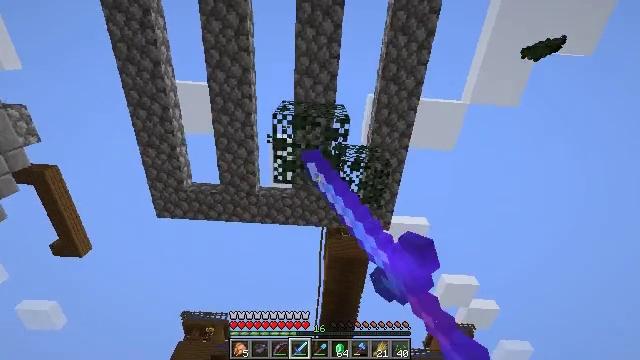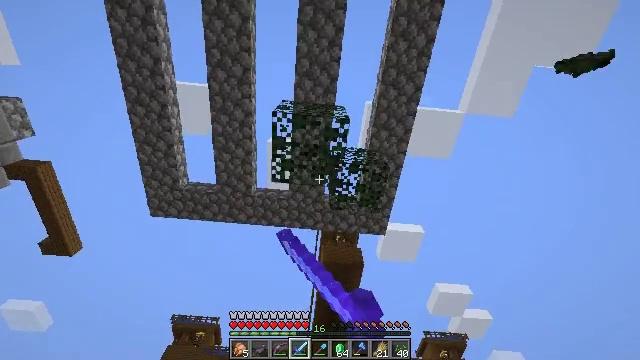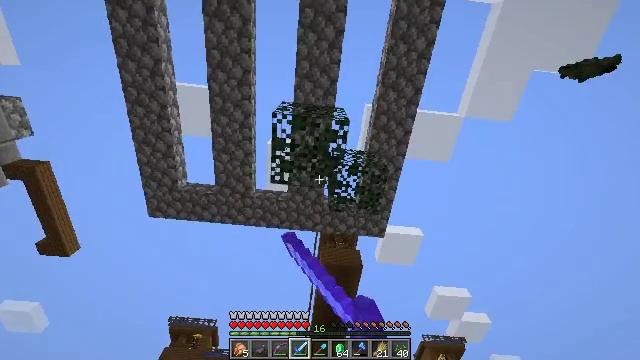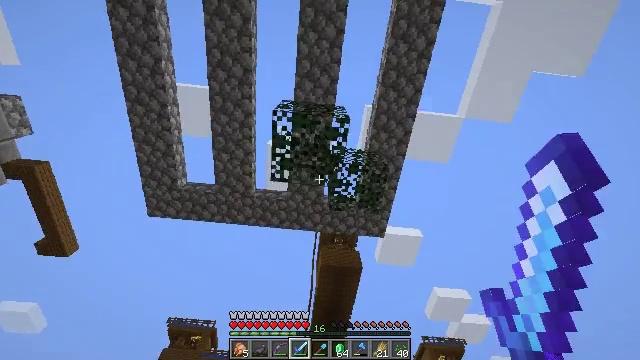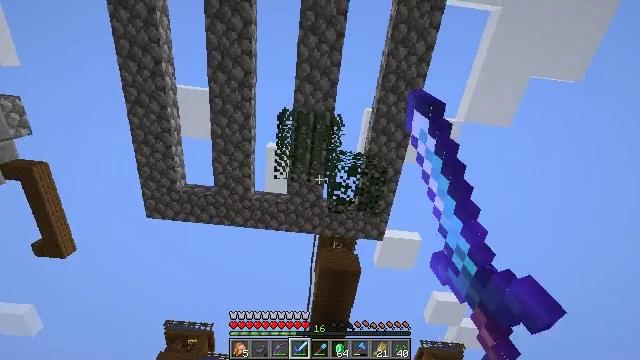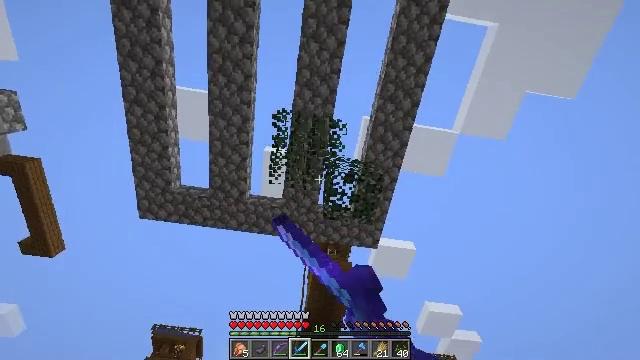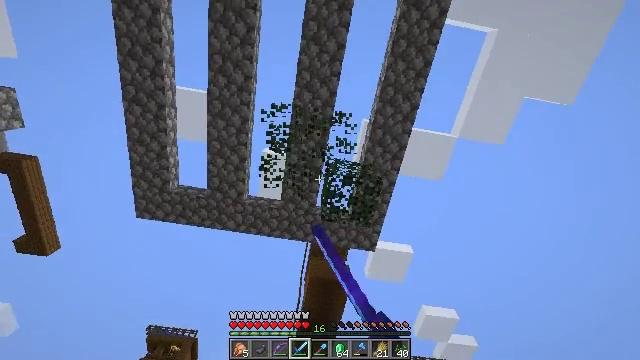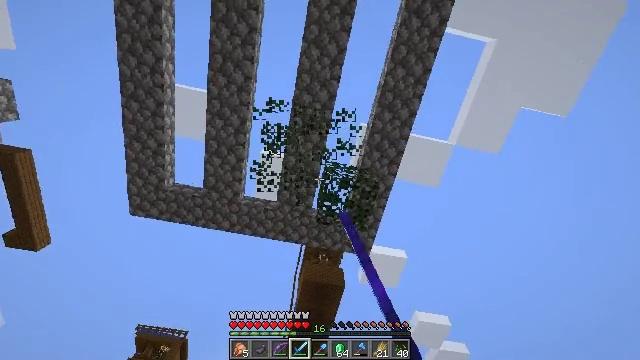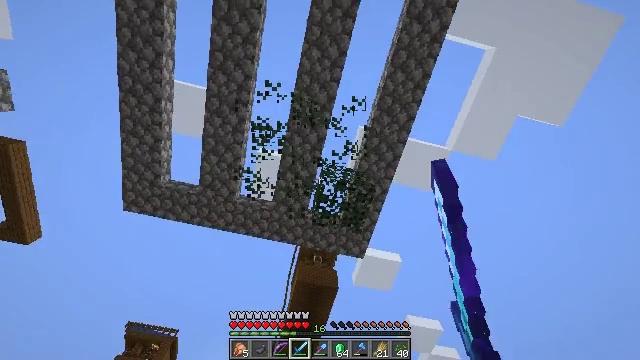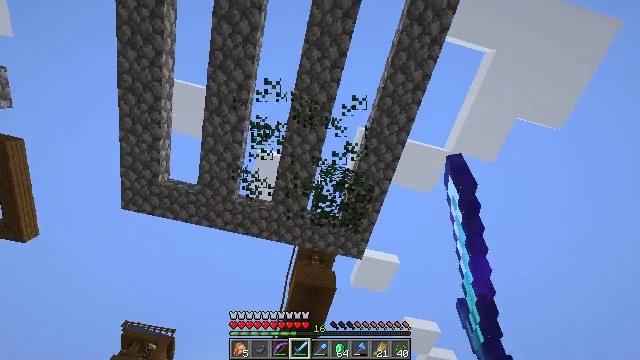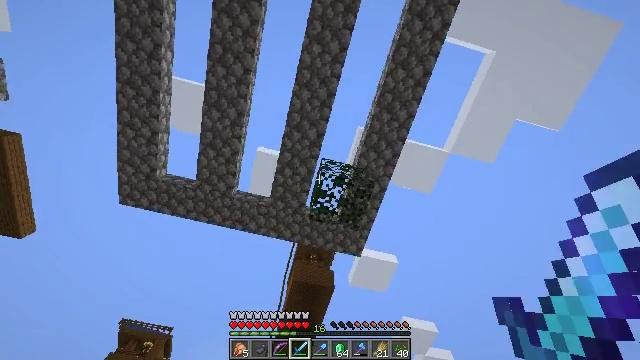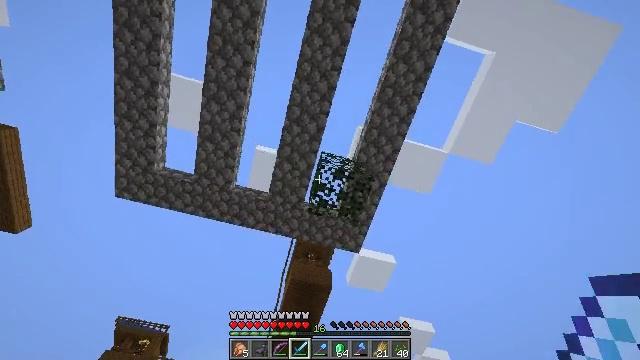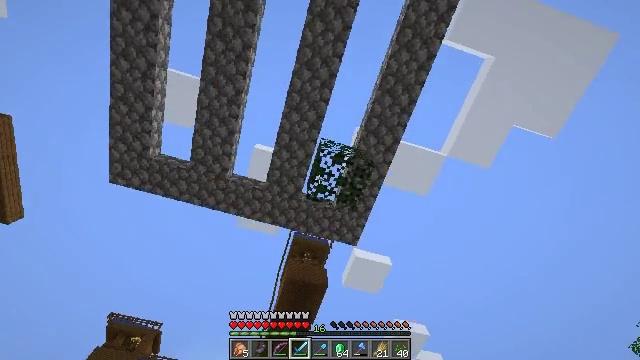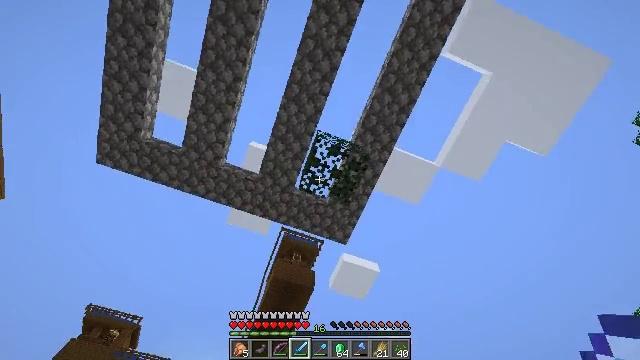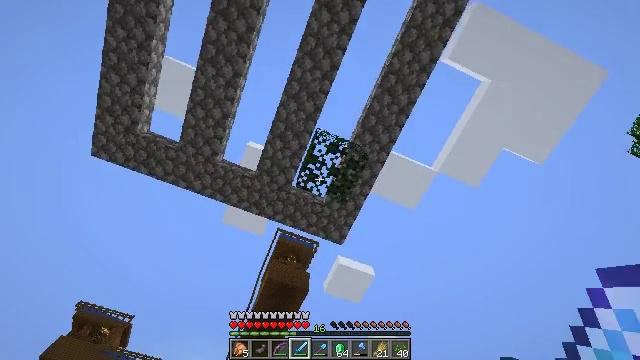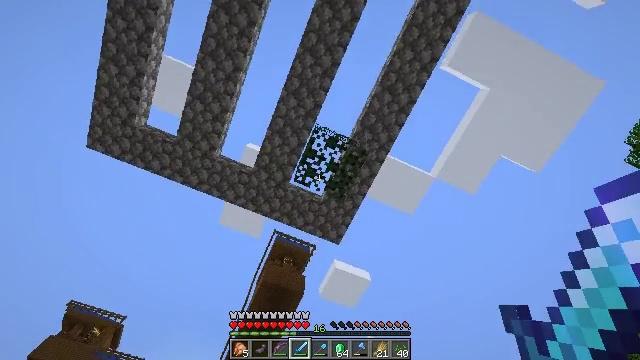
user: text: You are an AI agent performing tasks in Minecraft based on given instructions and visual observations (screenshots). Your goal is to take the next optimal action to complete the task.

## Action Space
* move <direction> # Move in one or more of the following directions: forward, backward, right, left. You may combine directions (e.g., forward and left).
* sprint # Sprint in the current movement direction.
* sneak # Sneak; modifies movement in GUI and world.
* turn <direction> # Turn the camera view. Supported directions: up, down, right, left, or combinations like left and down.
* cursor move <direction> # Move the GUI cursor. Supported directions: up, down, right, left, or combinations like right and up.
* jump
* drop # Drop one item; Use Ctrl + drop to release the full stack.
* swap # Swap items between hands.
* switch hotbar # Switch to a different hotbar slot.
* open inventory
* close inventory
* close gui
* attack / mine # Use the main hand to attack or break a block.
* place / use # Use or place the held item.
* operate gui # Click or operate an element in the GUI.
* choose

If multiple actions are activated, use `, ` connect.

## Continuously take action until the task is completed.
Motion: motion action
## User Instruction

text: Mine spruce leaves from the tree.
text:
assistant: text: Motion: turn right and up, attack / mine
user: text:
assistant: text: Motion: attack / mine
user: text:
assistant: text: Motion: attack / mine
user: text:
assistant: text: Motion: attack / mine
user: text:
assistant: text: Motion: turn right and up, attack / mine
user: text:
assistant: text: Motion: attack / mine
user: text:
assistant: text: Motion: turn right, attack / mine
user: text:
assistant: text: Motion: turn right, attack / mine
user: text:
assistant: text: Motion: move forward, attack / mine
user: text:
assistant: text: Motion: move forward, attack / mine
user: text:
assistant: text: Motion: move forward, attack / mine
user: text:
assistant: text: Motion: move forward, turn right, attack / mine
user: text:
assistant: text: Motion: move forward, turn right, attack / mine
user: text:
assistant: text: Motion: move forward, turn right, attack / mine
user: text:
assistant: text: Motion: turn right, attack / mine
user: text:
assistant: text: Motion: turn right and up, attack / mine
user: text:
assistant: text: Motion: turn right and up, attack / mine
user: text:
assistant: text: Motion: turn right and up, attack / mine
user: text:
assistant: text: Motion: turn up, attack / mine
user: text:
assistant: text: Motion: turn up, attack / mine
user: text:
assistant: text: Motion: attack / mine
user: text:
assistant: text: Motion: attack / mine
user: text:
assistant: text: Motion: attack / mine
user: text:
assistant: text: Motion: attack / mine
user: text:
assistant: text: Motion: attack / mine
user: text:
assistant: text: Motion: attack / mine
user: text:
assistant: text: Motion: attack / mine
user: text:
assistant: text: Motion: attack / mine
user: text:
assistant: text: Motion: attack / mine
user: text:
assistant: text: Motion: attack / mine